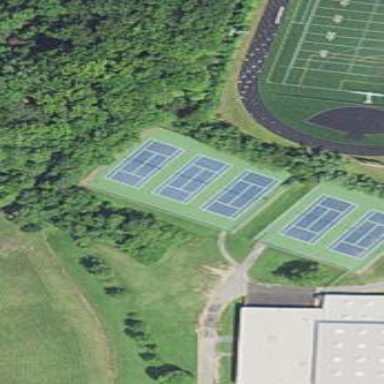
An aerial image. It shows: Tennis court on the leisure land pitch.